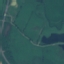
Land use / land cover class: Pasture